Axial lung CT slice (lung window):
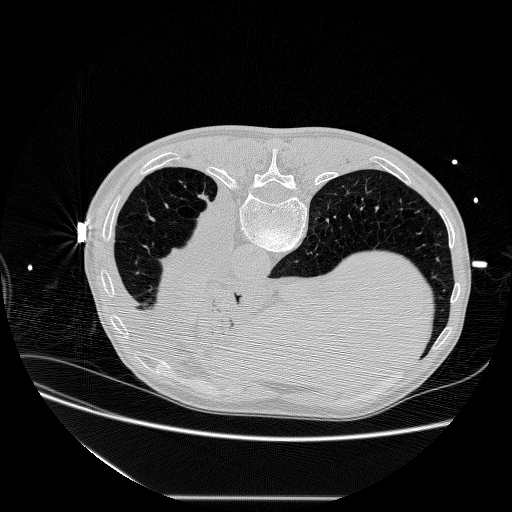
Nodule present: no